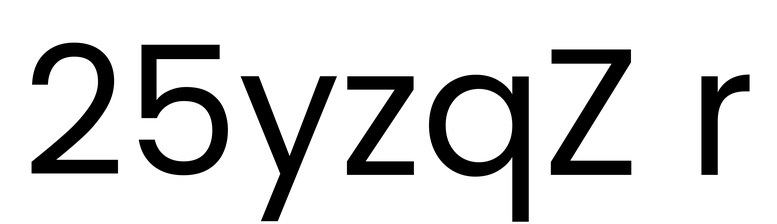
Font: Poppins-Regular